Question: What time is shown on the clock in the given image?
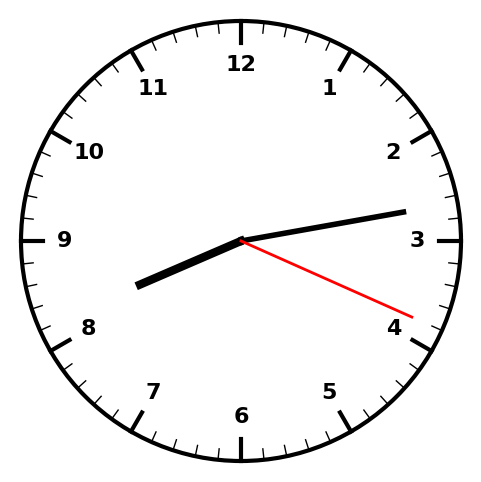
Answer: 08:13:19